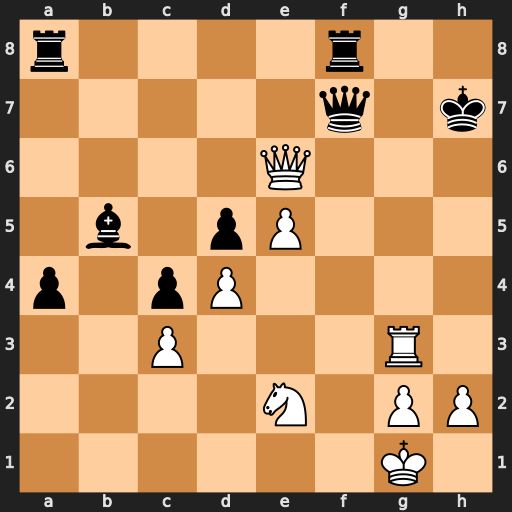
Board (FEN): r4r2/5q1k/4Q3/1b1pP3/p1pP4/2P3R1/4N1PP/6K1
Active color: w
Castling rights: -
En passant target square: -
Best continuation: Qh3+ Qh5 Qxh5#